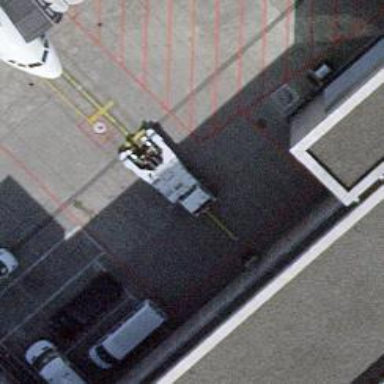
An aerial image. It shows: Airport parking position.